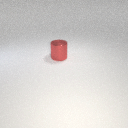
large red metal cylinder